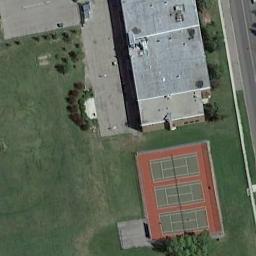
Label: tennis_court